Question: While looking around in a webhost/website setup panel I came across this

When would I choose a pipeline option over a non pipeline option?
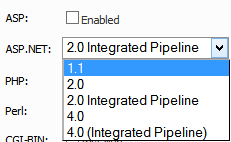
Answer: The main different is that the integrated mode actually make IIS and asp.net work as one, each request pass from "an ordered list of events".
In classic mode (not integrated), the IIS is first processing the call, then send it to asp.net for "second" processing.
The integrated is faster and lighter because you have less call, less steps, inside IIS.
Also note that on integrated mode the Request is not available on Application starts, on global.asax
You can read more details at: <URL>